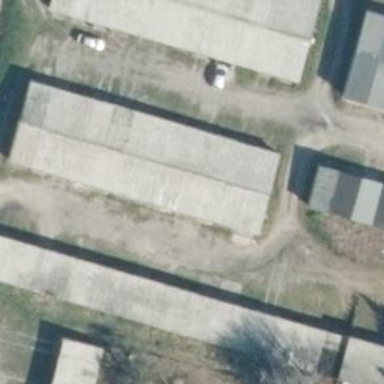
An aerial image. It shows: Group of garages.